Question: I have a question about UITableView...
I have a UITableViewController and I created a custom cell.
When I visualize the tableView I see a little white space before the separator line as you can see into this screenshot:

Why? It is a default visualize?
Can I change something to remove this white left padding?
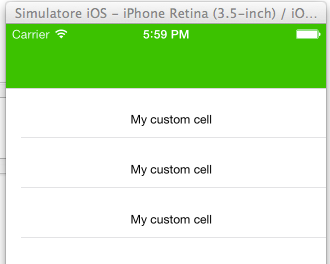
Answer: The leading whitespace is provided by default in iOS 7, even for custom cells.
Checkout this property 'separatorInset' of UITableviewCell to remove/add white spacing at either ends of cell's line separator.
// Remove white space
'''
cell.separatorInset = UIEdgeInsetsZero;
'''
Alternatively, at UITableView level, you can use this property -
'''
if ([tableView respondsToSelector:@selector(setSeparatorInset:)]) { // Safety check for below iOS 7
[tableView setSeparatorInset:UIEdgeInsetsZero];
}
'''
## Update - Below code works on iOS 7 and iOS 8:
'''
-(void)viewDidLayoutSubviews
{
if ([self.tableView respondsToSelector:@selector(setSeparatorInset:)]) {
[self.tableView setSeparatorInset:UIEdgeInsetsZero];
}
if ([self.tableView respondsToSelector:@selector(setLayoutMargins:)]) {
[self.tableView setLayoutMargins:UIEdgeInsetsZero];
}
}
-(void)tableView:(UITableView *)tableView willDisplayCell:(UITableViewCell *)cell forRowAtIndexPath:(NSIndexPath *)indexPath
{
if ([cell respondsToSelector:@selector(setSeparatorInset:)]) {
[cell setSeparatorInset:UIEdgeInsetsZero];
}
if ([cell respondsToSelector:@selector(setLayoutMargins:)]) {
[cell setLayoutMargins:UIEdgeInsetsZero];
}
}
'''